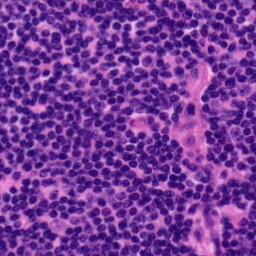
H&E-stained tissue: Tonsil